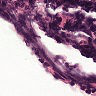
Metastatic tissue present: no